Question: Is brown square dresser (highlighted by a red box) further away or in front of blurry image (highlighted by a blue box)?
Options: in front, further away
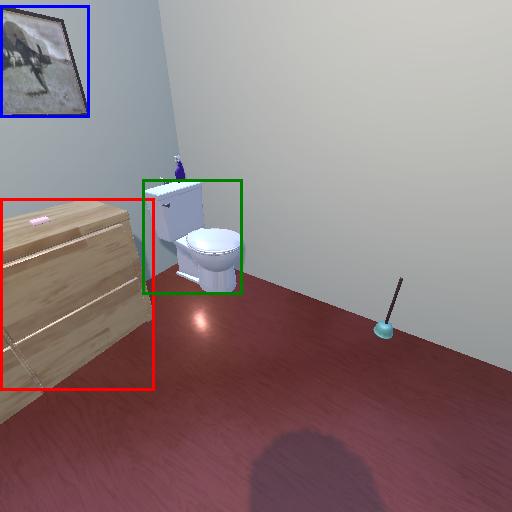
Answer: in front